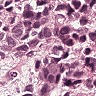
Metastatic tissue present: yes